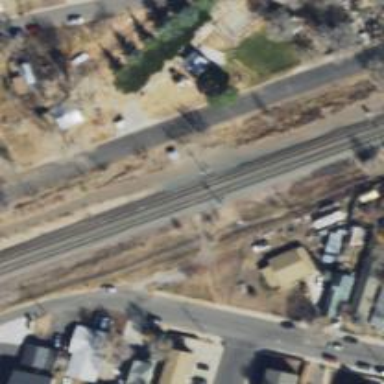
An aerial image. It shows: Railway signal.